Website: lowes
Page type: newsletter-management
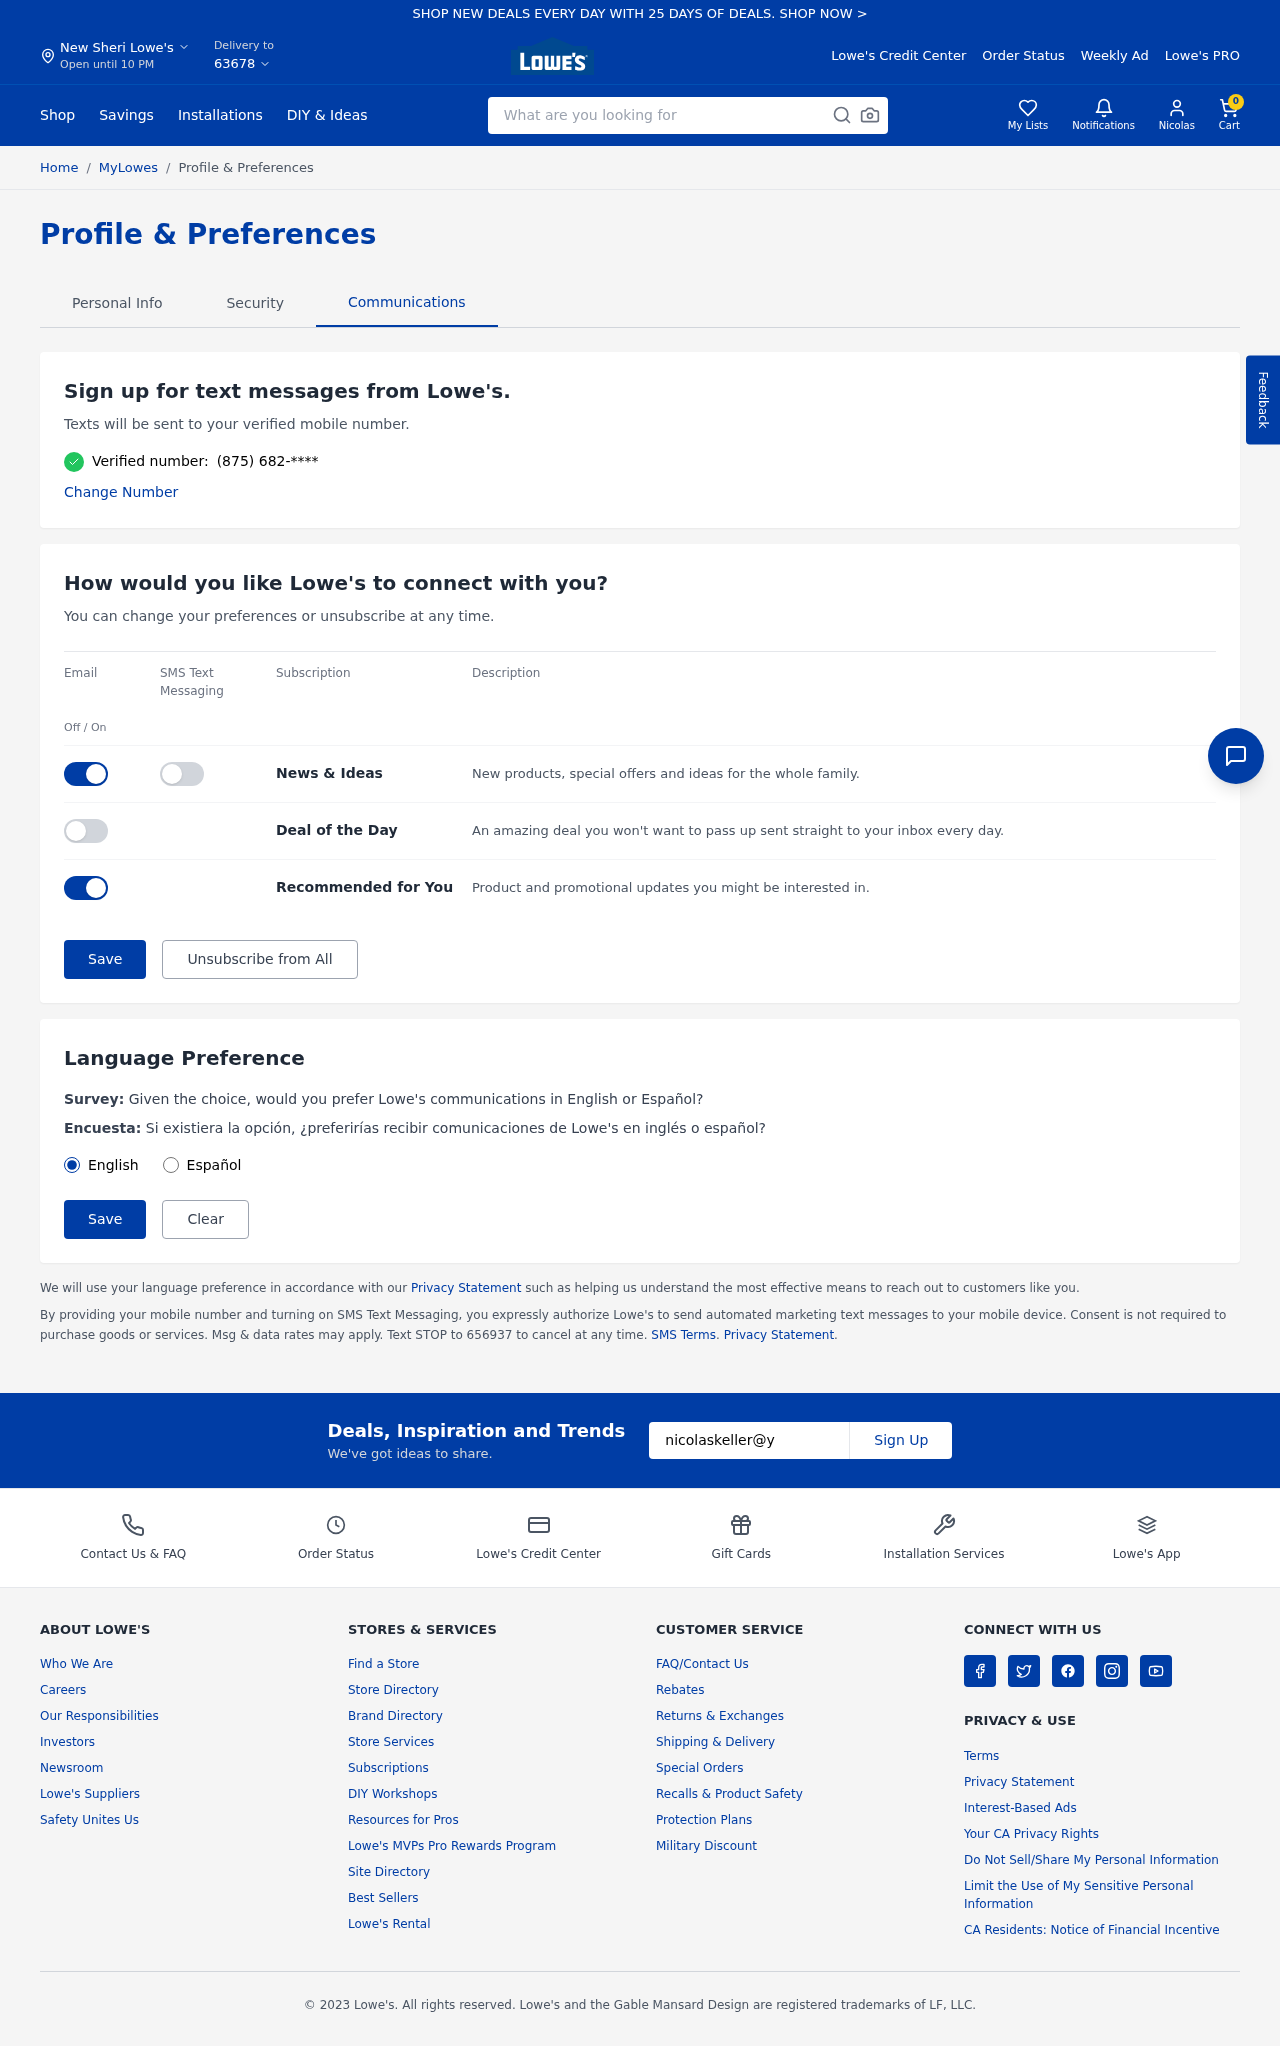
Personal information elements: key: PII_CITY
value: New Sheri
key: PII_EMAIL
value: nicolaskeller@yahoo.com
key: PII_FIRSTNAME
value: Nicolas
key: PII_POSTCODE
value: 63678
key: PII_PHONE
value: (875) 682
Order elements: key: ORDER_NUM_ITEMS
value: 0
Search elements: key: HEADER_SEARCH
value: What are you looking for